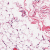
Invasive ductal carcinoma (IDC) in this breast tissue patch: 0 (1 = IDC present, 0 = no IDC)